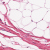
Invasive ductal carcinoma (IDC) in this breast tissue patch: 0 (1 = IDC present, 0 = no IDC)